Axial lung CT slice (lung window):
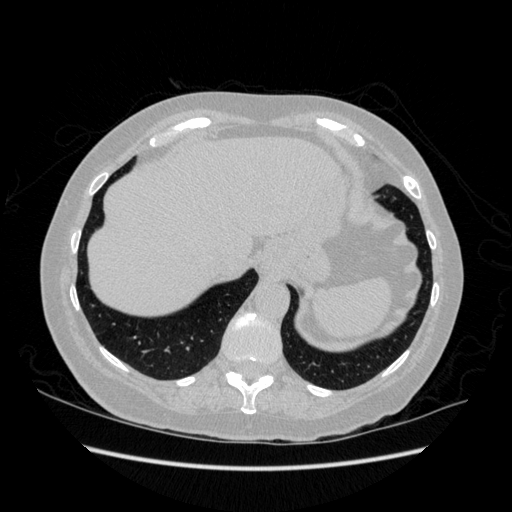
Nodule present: no